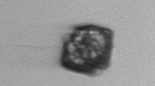
Label: Kryptoperidinium_triquetrum